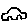
Label: car